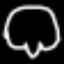
Label: mushroom